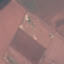
Land use / land cover class: AnnualCrop